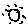
Label: sun